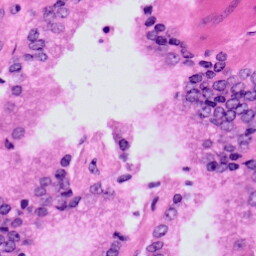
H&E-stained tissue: Prostate